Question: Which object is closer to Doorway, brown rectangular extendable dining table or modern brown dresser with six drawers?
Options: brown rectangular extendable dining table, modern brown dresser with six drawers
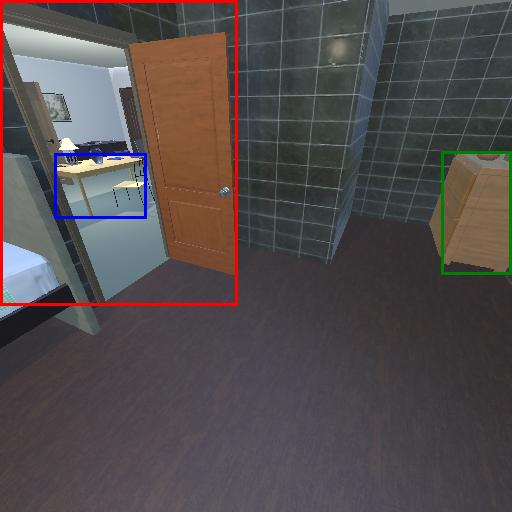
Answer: brown rectangular extendable dining table